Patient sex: F
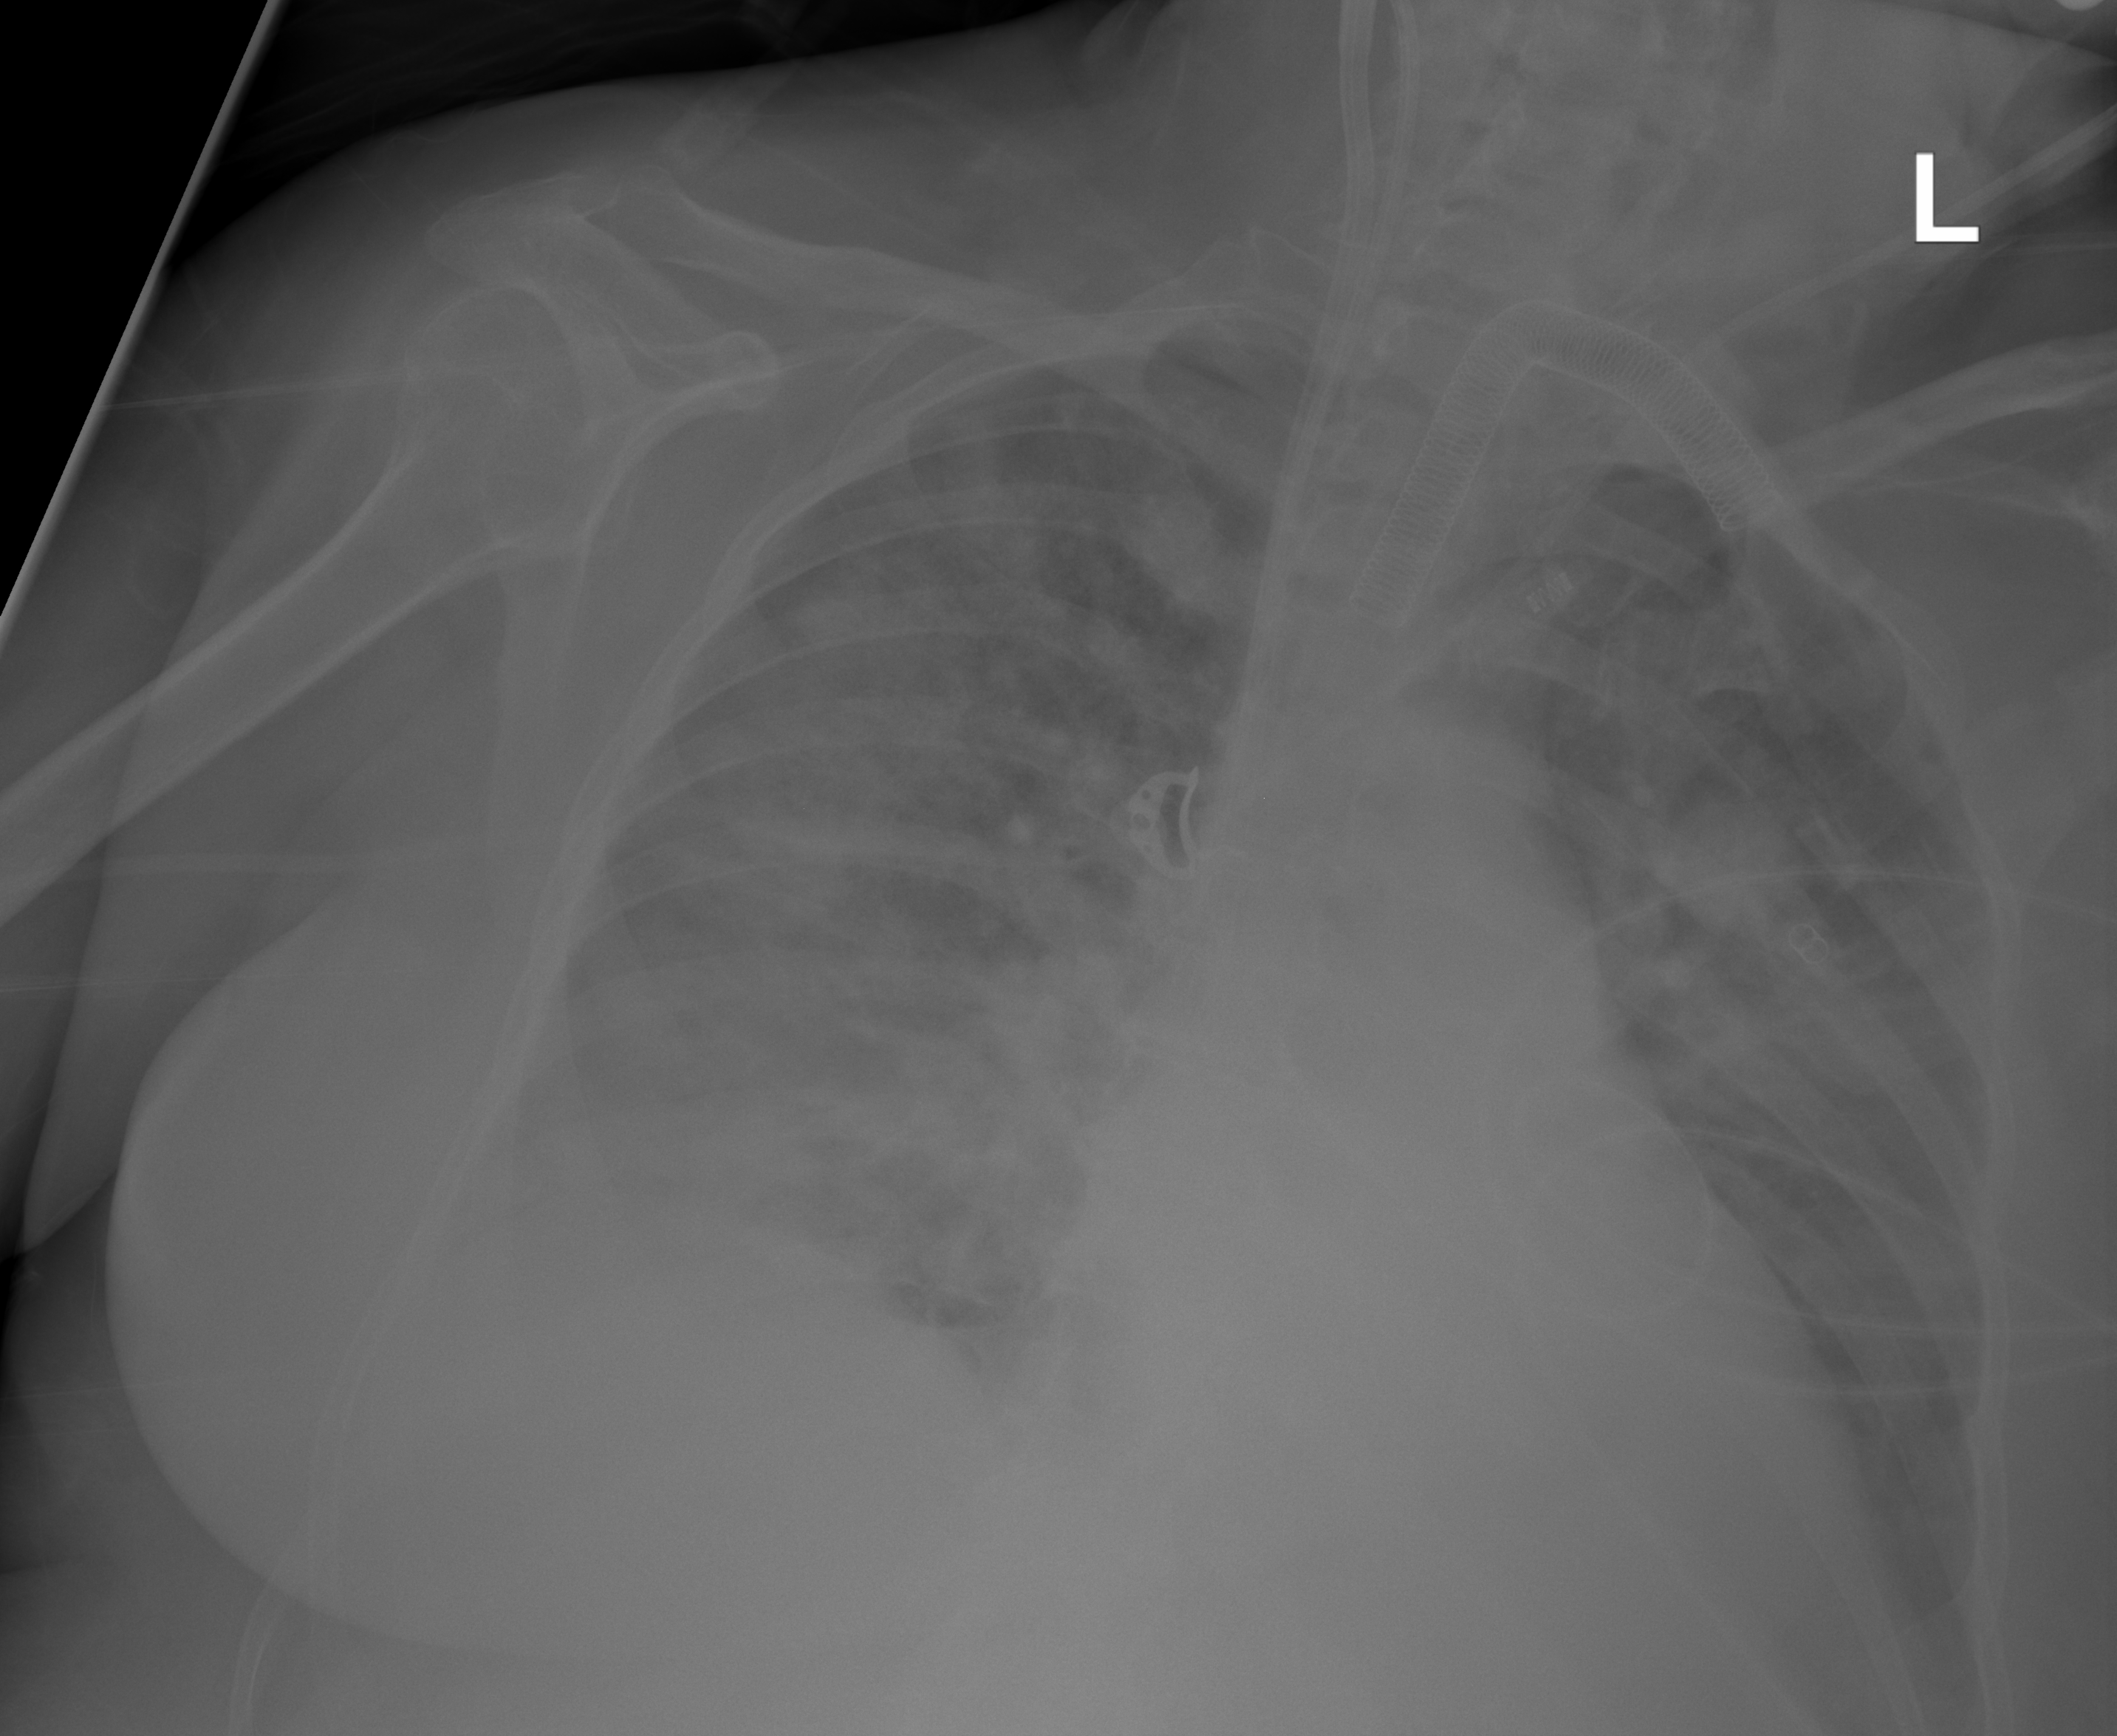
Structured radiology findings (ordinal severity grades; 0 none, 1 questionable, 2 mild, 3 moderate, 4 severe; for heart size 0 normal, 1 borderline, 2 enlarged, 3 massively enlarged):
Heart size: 2
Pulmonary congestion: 2
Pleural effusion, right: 2
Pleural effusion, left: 2
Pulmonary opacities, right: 3
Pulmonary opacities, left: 2
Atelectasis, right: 2
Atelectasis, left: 2